Field crop: maize
Growth stage: 1
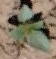
Species: datura